Question: I'm using Google Analytics to track page views and transactions. The problem is that the ecommerce tracking only sends the last item added.
Here's the code that I'm using:
'''
<script type="text/javascript">
(function(i,s,o,g,r,a,m){i['GoogleAnalyticsObject']=r;i[r]=i[r]||function(){
(i[r].q=i[r].q||[]).push(arguments)},i[r].l=1*new Date();a=s.createElement(o),
m=s.getElementsByTagName(o)[0];a.async=1;a.src=g;m.parentNode.insertBefore(a,m)
})(window,document,'script','//www.google-analytics.com/analytics.js','ga');
ga('create', 'UA-XXXXXXXX-1'); // fake code here
ga('send', 'pageview');
ga('require', 'ecommerce', 'ecommerce.js');
ga('ecommerce:addTransaction', {
'id': '31887',
'revenue': '152.80',
'shipping': '15.00',
'currency': 'RON'
});
ga('ecommerce:addItem', {
'id': '31887',
'name': 'Product 1 ',
'price': '94.90',
'quantity': '1'
});
ga('ecommerce:addItem', {
'id': '31887',
'name': 'Product 2 ',
'price': '57.90',
'quantity': '1'
});
ga('ecommerce:send');
</script>
'''
The code above should send 2 items but it only sends 'Product 2'. Below are the requests that get sent:

As expected only the last item is being shown in the Google Analytics panel. The code seems right in every respect according to the <URL>.
Any help on this would be greatly appreciated.
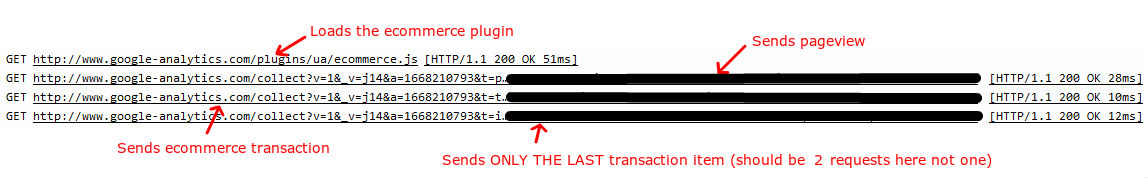
Answer: Try specifying a unique SKU for each item -- with 'ga.js' analytics, if you added multiple items with the same SKU, only the last would be recorded, just like you're seeing.
If you don't have a product SKU, use the product name.